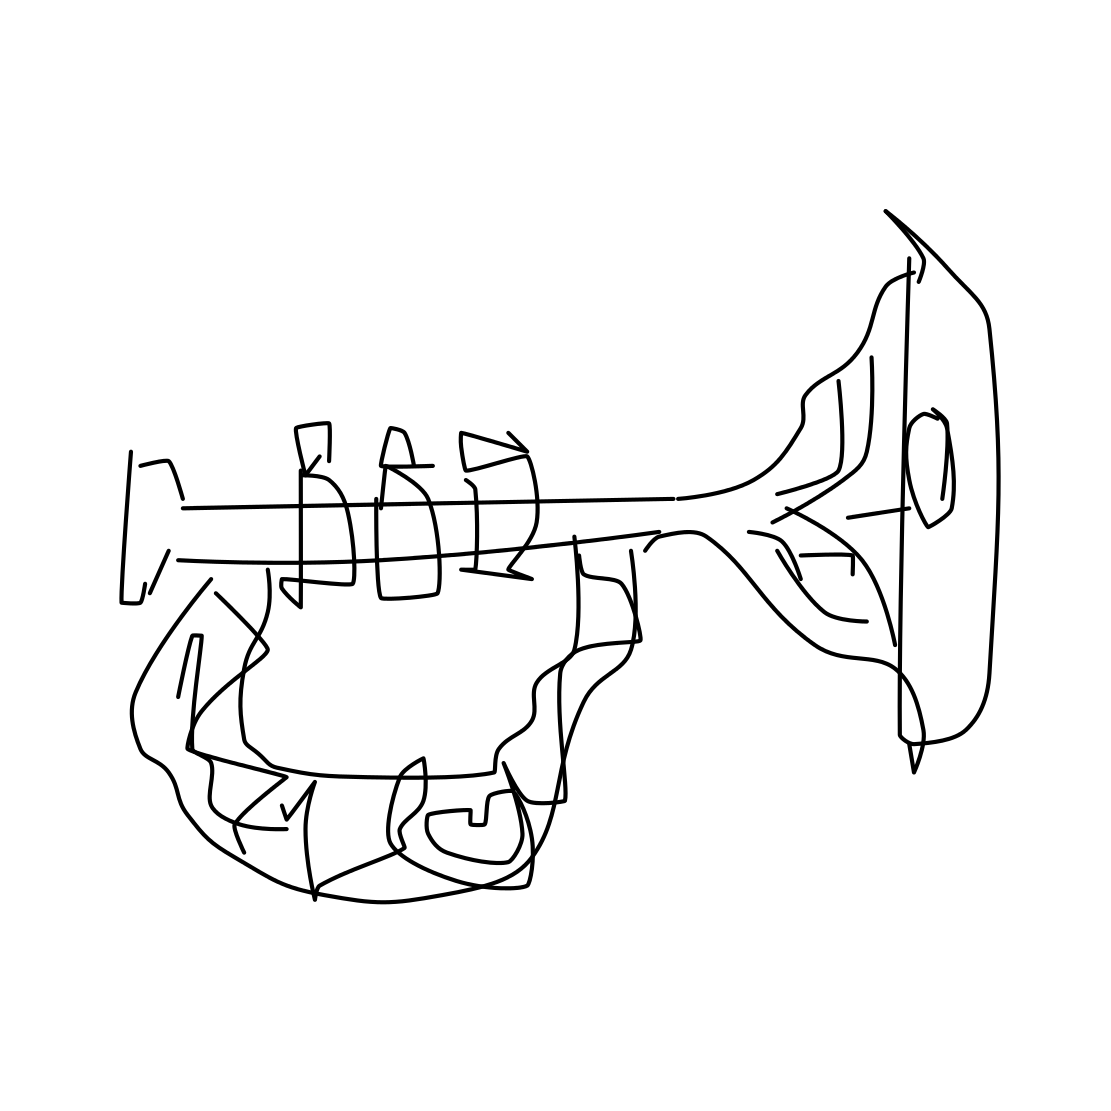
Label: trumpet